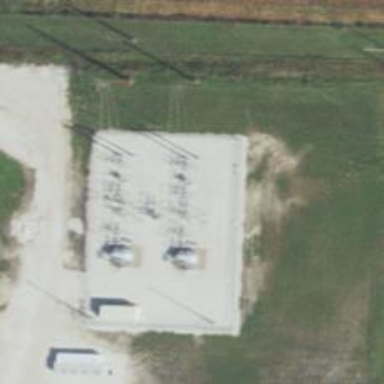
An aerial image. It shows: Switch used for power control.